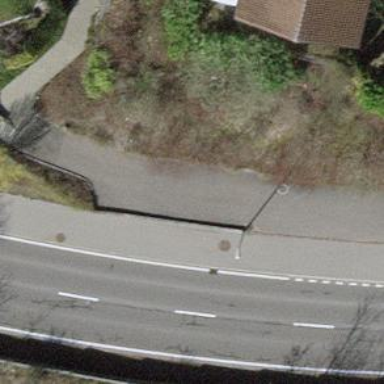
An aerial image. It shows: Retaining wall.